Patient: sex M, age 45
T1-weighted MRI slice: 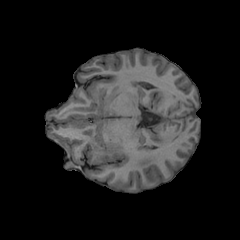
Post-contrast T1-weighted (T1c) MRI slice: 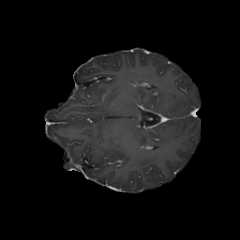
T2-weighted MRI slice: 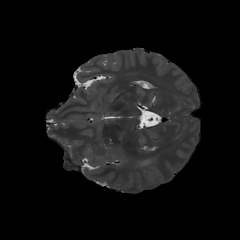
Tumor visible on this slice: yes
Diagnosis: Astrocytoma, IDH-wildtype
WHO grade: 2